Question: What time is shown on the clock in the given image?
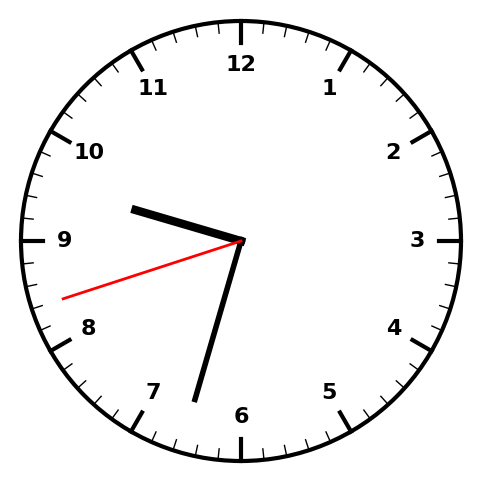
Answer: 09:32:42